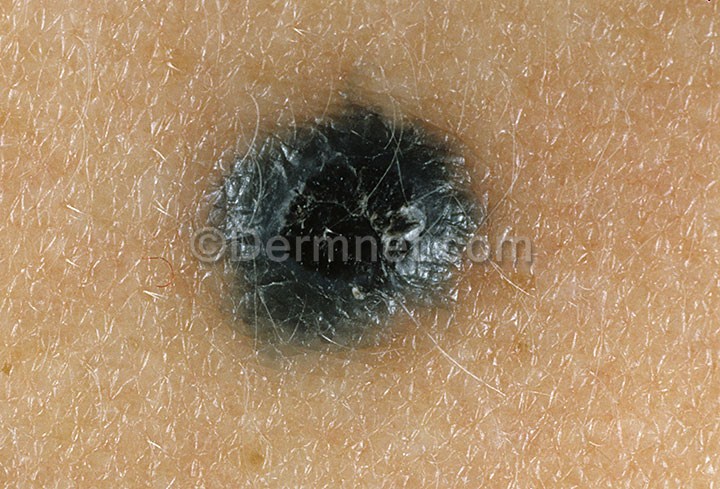
Disease: Melanoma Skin Cancer Nevi and Moles